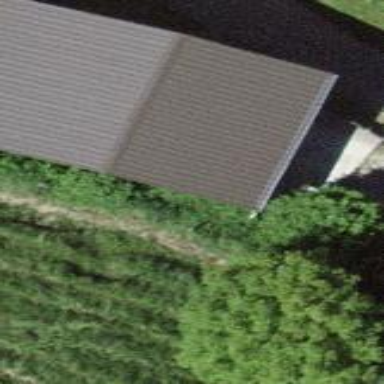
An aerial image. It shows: Garage.